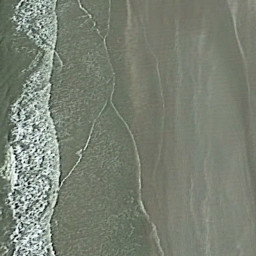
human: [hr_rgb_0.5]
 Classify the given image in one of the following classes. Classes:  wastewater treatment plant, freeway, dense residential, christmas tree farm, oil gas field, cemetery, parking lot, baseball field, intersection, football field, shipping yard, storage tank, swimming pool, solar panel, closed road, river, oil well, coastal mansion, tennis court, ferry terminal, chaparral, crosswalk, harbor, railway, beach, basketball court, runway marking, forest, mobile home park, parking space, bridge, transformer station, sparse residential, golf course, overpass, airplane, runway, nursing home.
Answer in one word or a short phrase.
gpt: beach